Question: I want to make thumb and crop it to needed size. It works fine, but if my new thumb area is smaller than crop one, all empty space fills with black color.
Code:
'''
import os
from PIL import Image
def resize(file_path):
file, ext = os.path.splitext(file_path)
im = Image.open(file_path)
size = (100, 'auto')
new_path = file + "_.jpg"
im.thumbnail(size, Image.ANTIALIAS)
region = im.crop((0, 0, 100, 100))
region.save(new_path, "JPEG")
'''
Maybe there is some option like max_height for crop method or anything else?
Thanks!

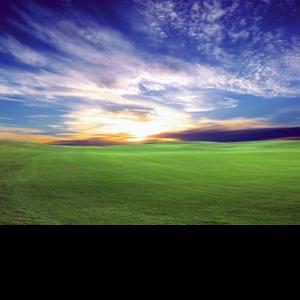
Answer: Are you trying to only conditionally crop the image if its LARGER than 100x100?
If so,
'''
def resize(file_path):
file, ext = os.path.splitext(file_path)
im = Image.open(file_path)
size = (100, 'auto')
new_path = file + "_.jpg"
im.thumbnail(size, Image.ANTIALIAS)
if im.size[1] > 100:
im = im.crop((0, 0, 100, 100))
im.save(new_path, "JPEG")
'''